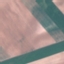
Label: AnnualCrop